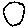
Label: circle